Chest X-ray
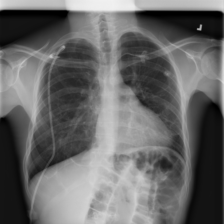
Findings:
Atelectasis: negative
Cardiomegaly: negative
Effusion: negative
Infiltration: negative
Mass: negative
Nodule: negative
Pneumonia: negative
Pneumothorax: negative
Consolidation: negative
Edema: negative
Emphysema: negative
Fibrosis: negative
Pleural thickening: negative
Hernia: negative